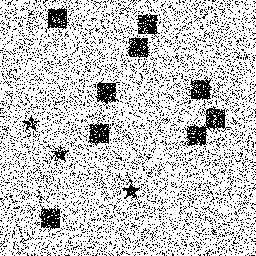
Squares: 9
Triangles: 0
Stars: 3
Total shapes: 12